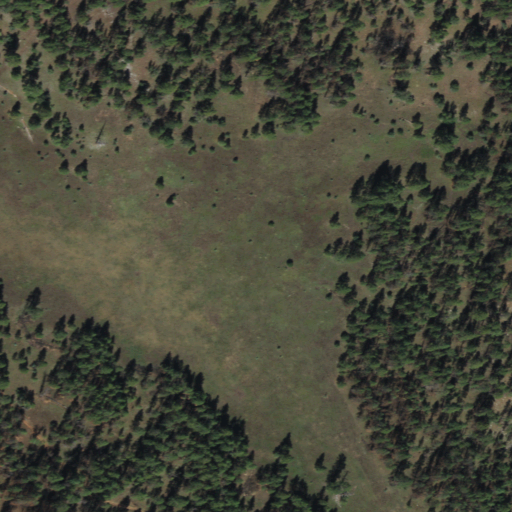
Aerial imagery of plain(s) in Arizona named Thumb Flat containing evergreen forest, shrub, and grassland